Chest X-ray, AP view. Patient: 16 years old, sex M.
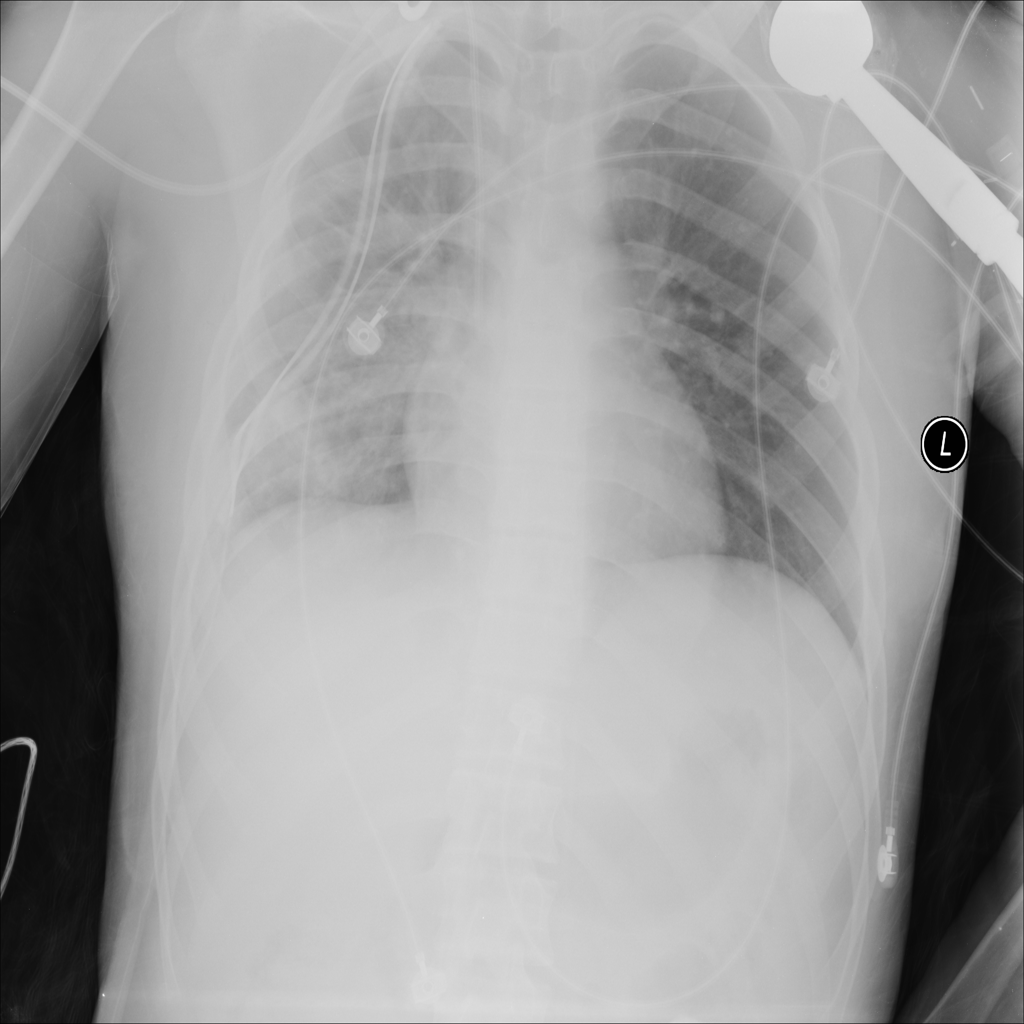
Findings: Consolidation